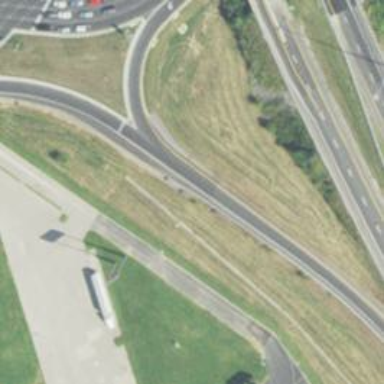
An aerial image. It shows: Motorway link with Diverging Diamond Interchange (DDI) junction.